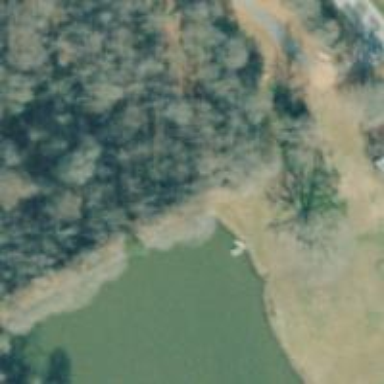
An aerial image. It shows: Reservoir.